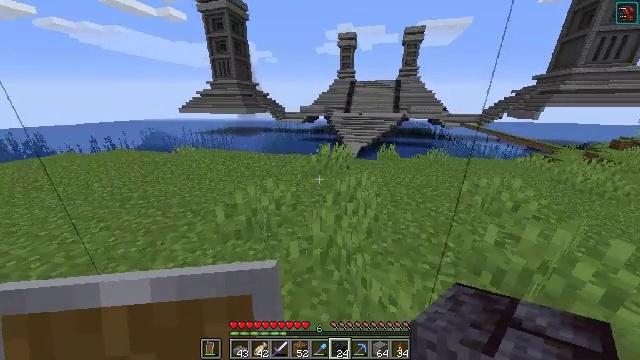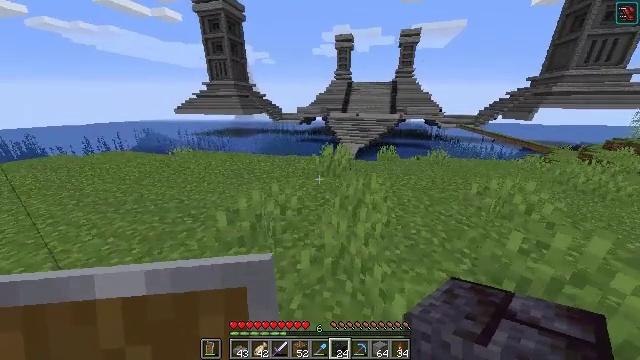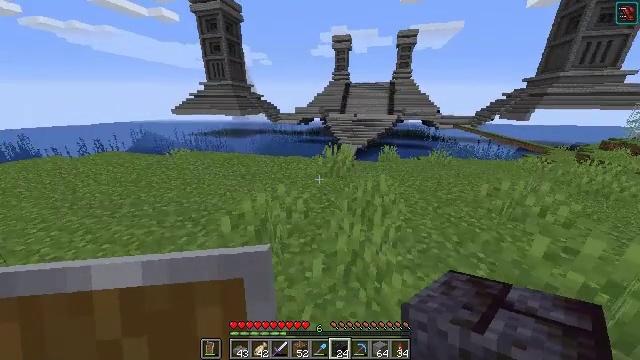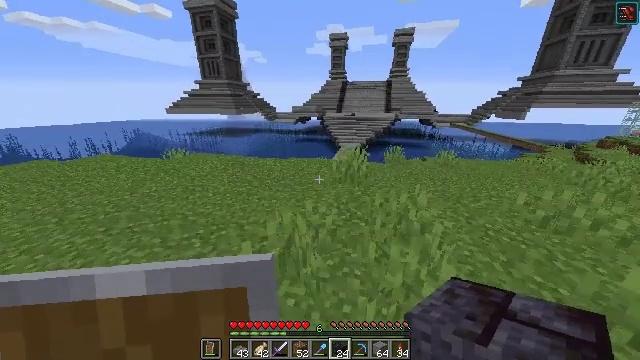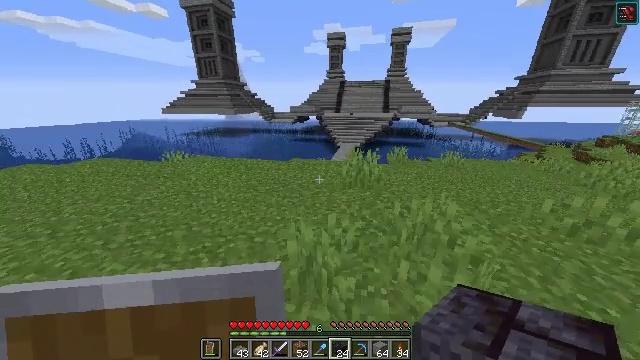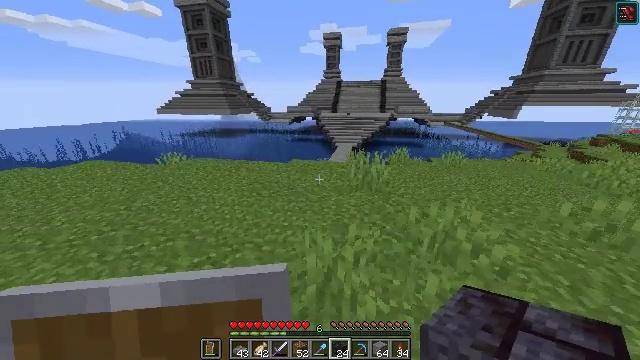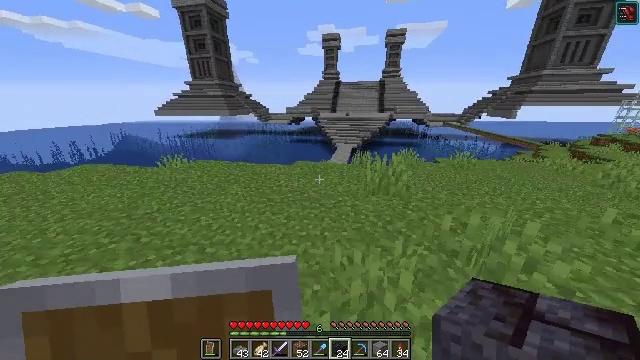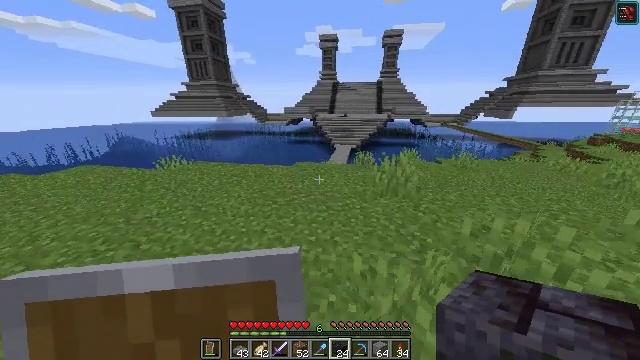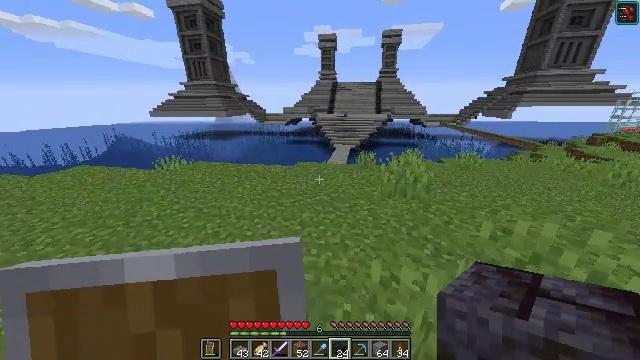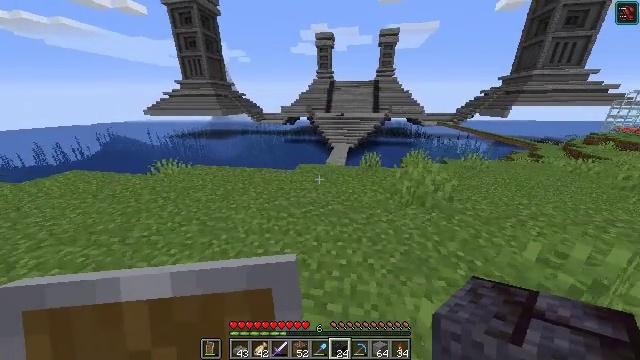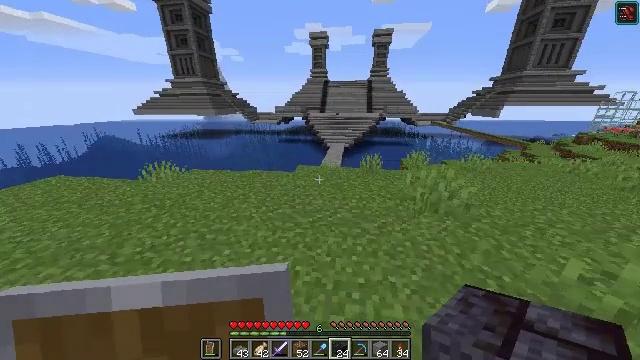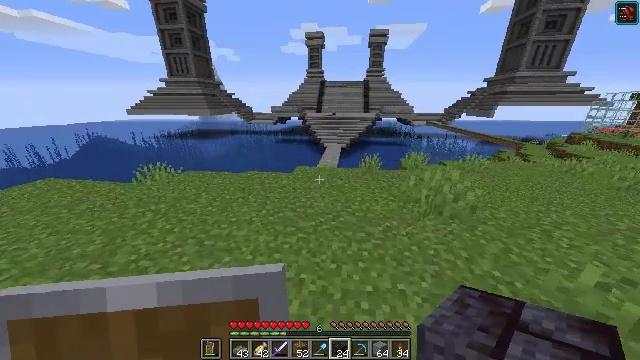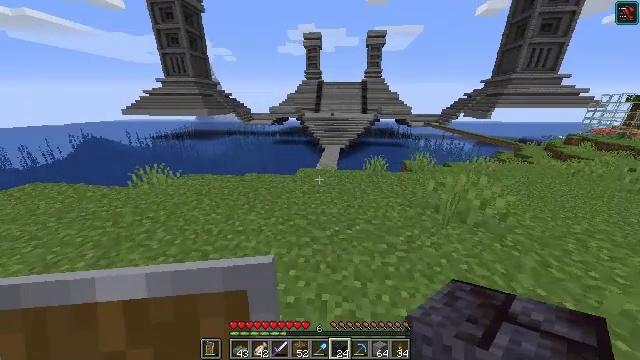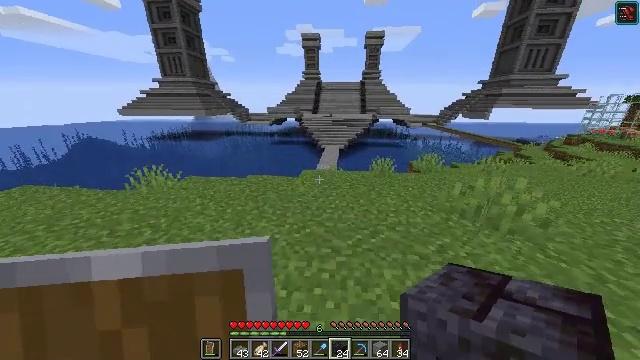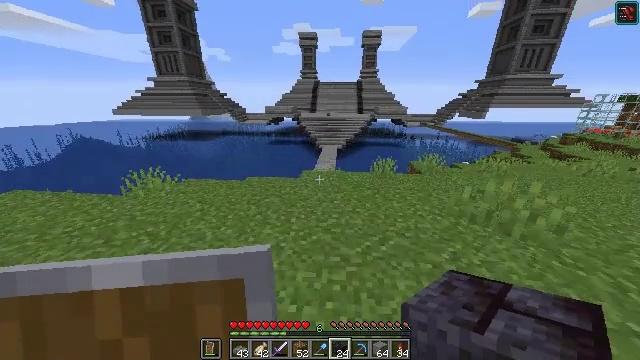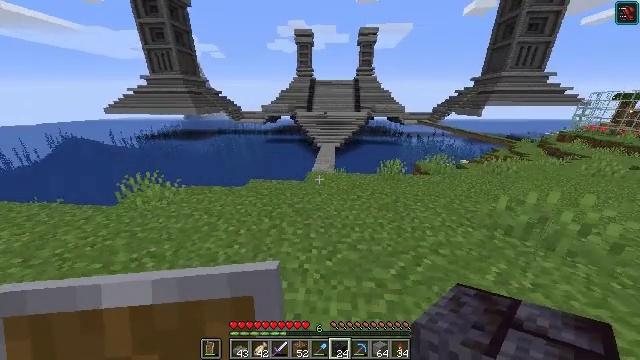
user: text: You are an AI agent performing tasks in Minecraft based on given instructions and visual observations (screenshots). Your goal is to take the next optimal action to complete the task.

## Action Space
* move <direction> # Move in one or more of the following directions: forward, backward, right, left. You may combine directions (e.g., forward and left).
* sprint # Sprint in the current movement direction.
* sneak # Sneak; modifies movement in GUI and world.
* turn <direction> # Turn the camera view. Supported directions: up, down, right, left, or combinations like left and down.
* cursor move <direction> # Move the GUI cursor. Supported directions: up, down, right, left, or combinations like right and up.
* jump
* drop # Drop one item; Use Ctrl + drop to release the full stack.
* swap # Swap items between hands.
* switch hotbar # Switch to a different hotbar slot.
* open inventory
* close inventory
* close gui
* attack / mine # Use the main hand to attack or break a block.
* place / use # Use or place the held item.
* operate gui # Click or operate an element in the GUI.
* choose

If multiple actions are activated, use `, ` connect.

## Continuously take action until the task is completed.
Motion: motion action
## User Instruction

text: Get a stone slab by crafting it.
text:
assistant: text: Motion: move forward and move left
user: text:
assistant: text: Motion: move forward and move left
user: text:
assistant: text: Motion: move forward and move left, turn right
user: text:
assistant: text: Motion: move forward and move left
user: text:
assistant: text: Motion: move forward and move left
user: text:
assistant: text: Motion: move forward and move left
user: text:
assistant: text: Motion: move forward and move left
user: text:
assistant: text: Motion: move forward and move left
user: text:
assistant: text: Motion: move forward and move left
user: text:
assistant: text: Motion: move forward and move left, turn right
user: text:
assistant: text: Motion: move forward and move left, turn right
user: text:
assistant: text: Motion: move forward and move left
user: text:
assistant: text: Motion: move forward and move left
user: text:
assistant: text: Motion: move forward and move left
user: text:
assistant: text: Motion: move forward and move left, turn right
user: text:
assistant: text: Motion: move forward and move left, turn right
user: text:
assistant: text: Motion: move forward and move left, turn right
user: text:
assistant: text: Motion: move forward and move left
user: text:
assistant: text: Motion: move forward and move left
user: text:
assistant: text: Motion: move forward and move left
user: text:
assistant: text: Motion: move forward and move left
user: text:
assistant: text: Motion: move forward and move left
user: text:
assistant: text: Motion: move forward and move left
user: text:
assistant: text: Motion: move forward and move left
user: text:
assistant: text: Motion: move forward
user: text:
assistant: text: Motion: no_op
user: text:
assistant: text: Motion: no_op
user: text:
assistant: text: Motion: no_op
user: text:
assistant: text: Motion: no_op
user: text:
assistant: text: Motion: no_op